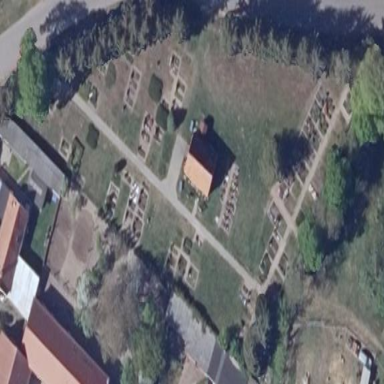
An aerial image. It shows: Cemetery.